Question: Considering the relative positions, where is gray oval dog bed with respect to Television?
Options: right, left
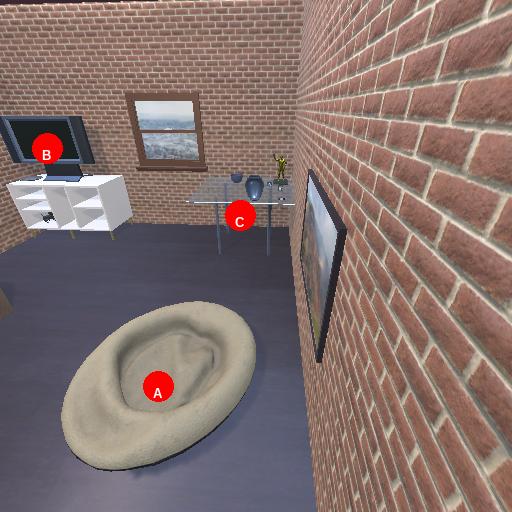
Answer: right